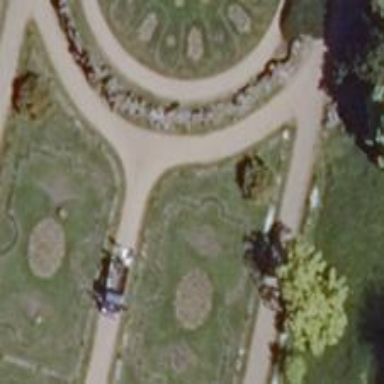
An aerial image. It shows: Path.